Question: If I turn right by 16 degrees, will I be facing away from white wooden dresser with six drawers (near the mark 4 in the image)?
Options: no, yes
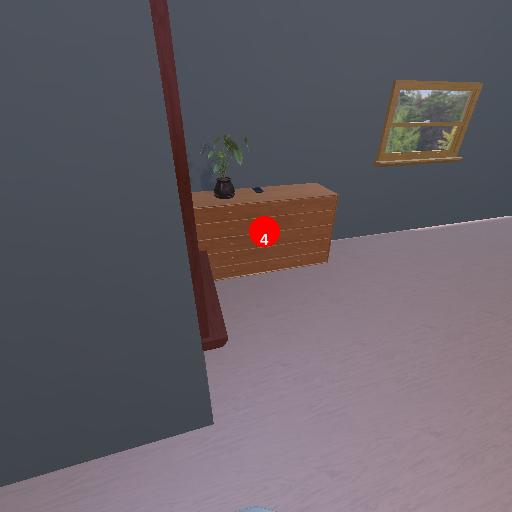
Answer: no